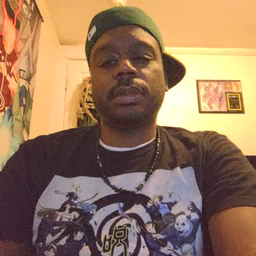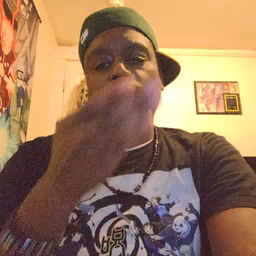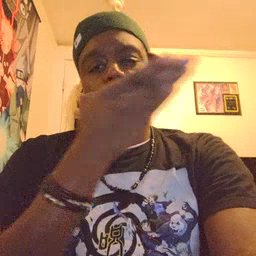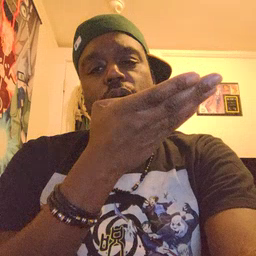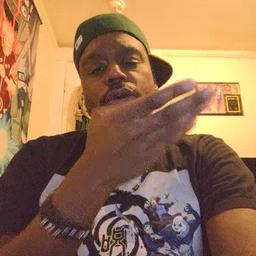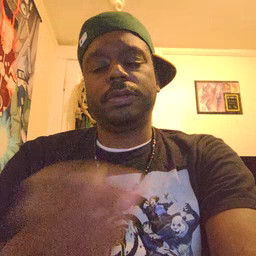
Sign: there